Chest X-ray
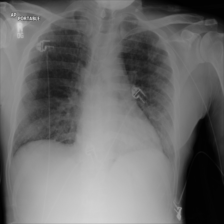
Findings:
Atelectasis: negative
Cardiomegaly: negative
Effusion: negative
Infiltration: negative
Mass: negative
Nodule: negative
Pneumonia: negative
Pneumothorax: negative
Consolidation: negative
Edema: negative
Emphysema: negative
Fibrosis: negative
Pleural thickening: negative
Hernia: negative